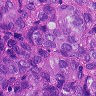
Metastatic tissue present: yes